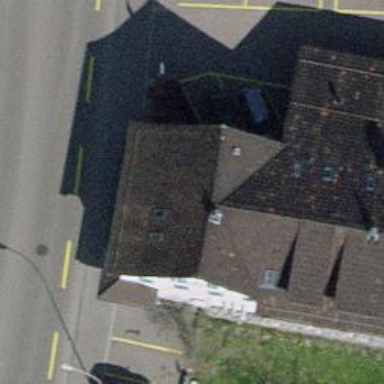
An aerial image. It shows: Bar.